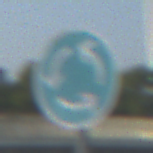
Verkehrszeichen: Kreisverkehr
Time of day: SunriseSunset
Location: Outdoor (Urban)
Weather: Clear
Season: NotSpecified
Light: Natural